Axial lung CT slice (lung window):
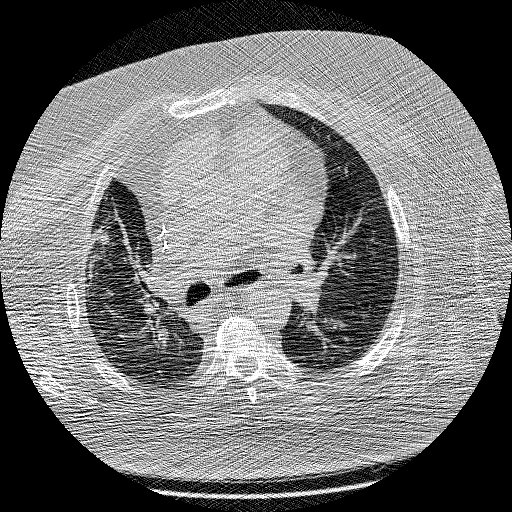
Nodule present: yes
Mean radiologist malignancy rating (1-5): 5